Question: I have two partial views displaying, for the left one, the menu, and for the right one, the content.

When I click on "Link 1", I want to switch the "Content" area from the partial view "PartialViewContent1" to "PartialViewContent2".
In terms of code, I actually manage to do this :
'''
<body>
<article>
<section>
<p>@Html.Action("Menu", "Menu")</p>
</section>
</article>
<aside>
@Select Case Convert.ToString(Model)
Case "Menu2"
@Html.Action("PartialViewContent2", "PartialViewContent2")
Case "Menu3"
@Html.Action("PartialViewContent3", "PartialViewContent3")
Case Else
@Html.Action("PartialViewContent1", "PartialViewContent1")
End Select
</aside>
'''
'''
<ul>
<li>
@Html.ActionLink("Link 1", "Link1", "Home")
</li>
<li>
@Html.ActionLink("Link 2", "Link2", "Home")
</li>
<li>
@Html.ActionLink("Link 3", "Link3", "Home")
</li>
'''
With this architecture, every view (and partial view displayed) is refreshed.
I'm afraid this behavior not ergonomic and not very efficient in terms of performance. Is there a method to update the Content and not the menu (or the rest of the view if there is a footer or a header) ?
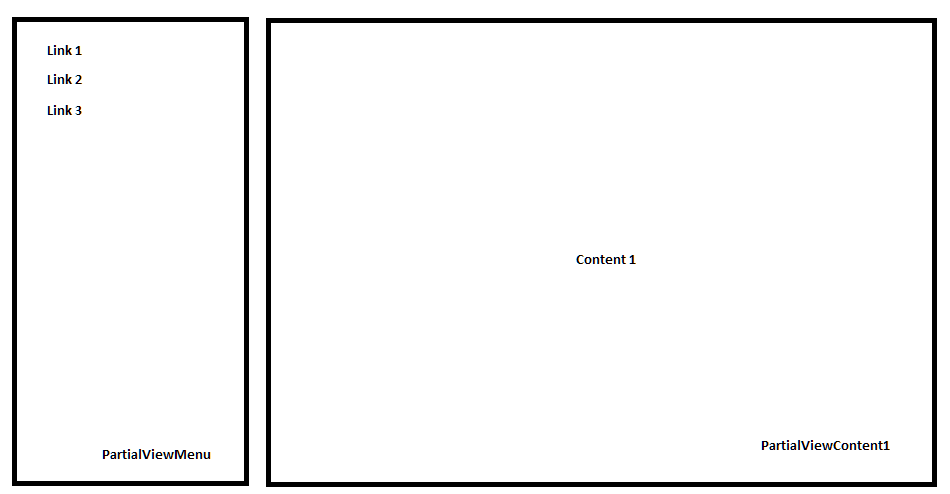
Answer: I finally found how to do this.
A simple jQuery code using Ajax does the trick :
'''
$(function() {
$('#link1').click(function(){
$.ajax({
url: this.href,
dataType: "script",
success: function(result) {
$("#container").html(result);
}
});
});
e.preventDefault();
return false;
});
});
'''